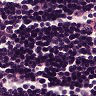
Metastatic tissue present: no